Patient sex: M
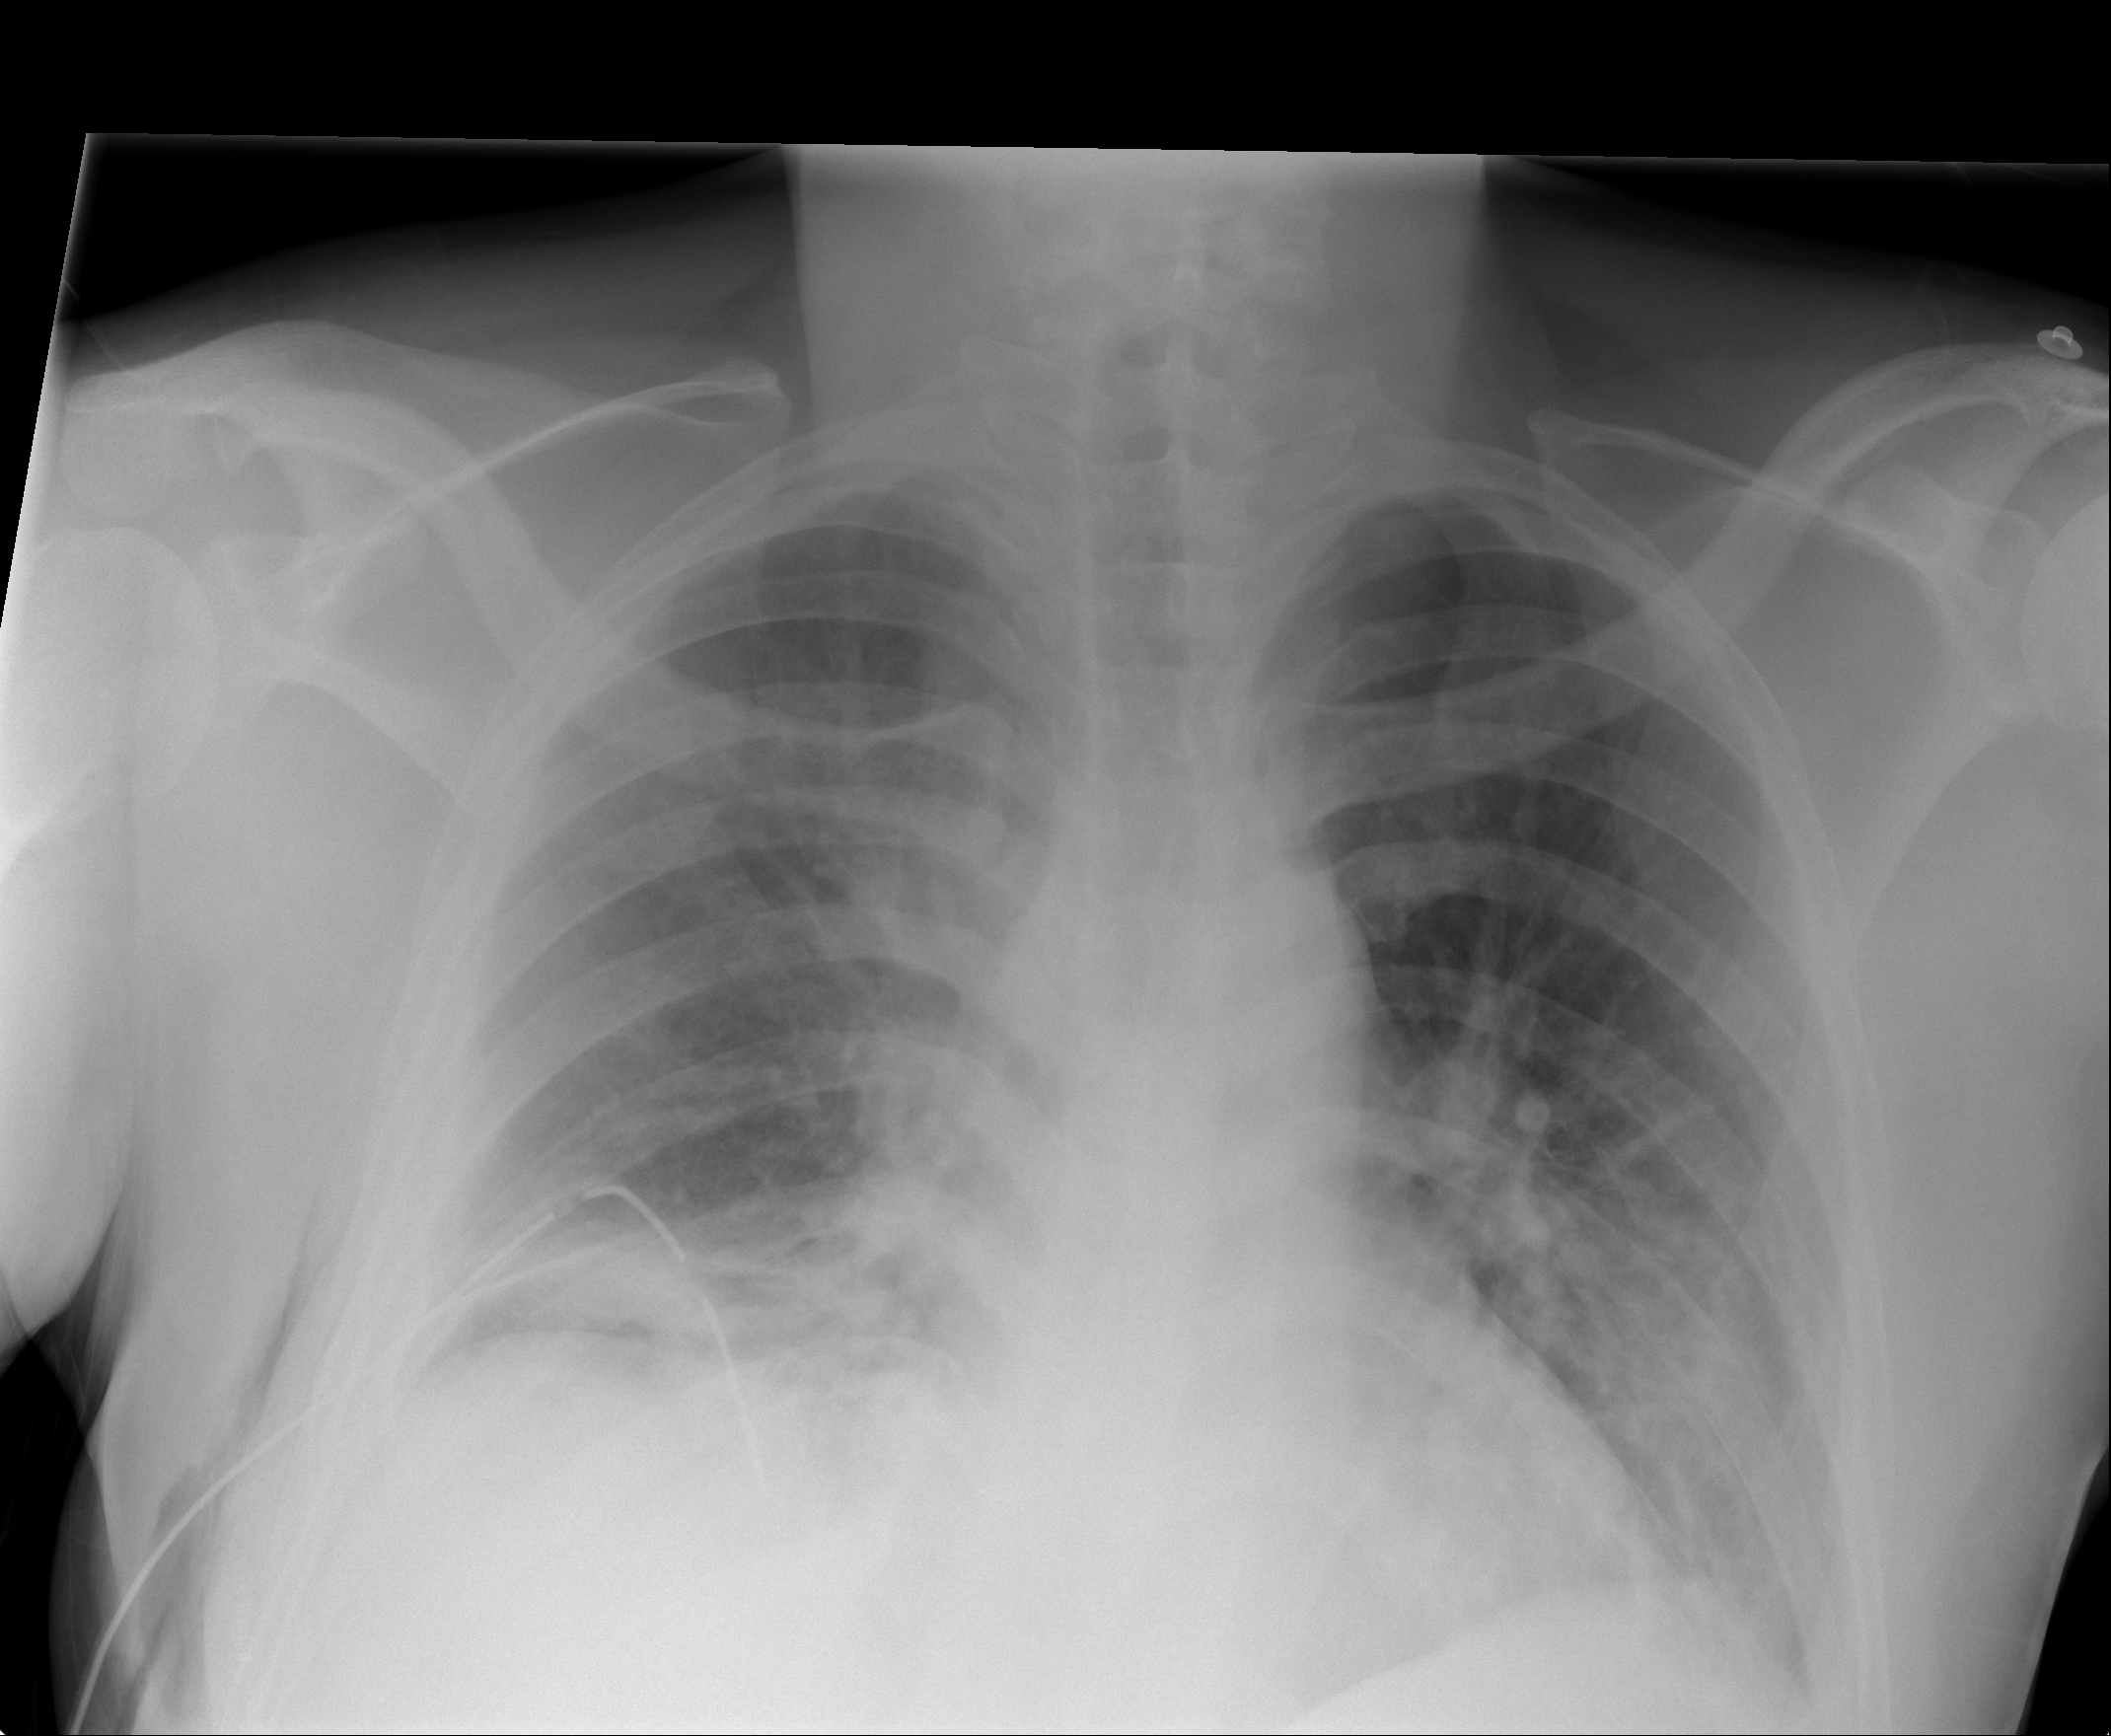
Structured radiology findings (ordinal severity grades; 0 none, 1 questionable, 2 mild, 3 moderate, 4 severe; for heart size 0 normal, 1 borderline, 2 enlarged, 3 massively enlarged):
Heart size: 0
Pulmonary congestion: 0
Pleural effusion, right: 2
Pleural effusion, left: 2
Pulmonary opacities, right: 0
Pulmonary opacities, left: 0
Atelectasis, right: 3
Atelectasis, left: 0